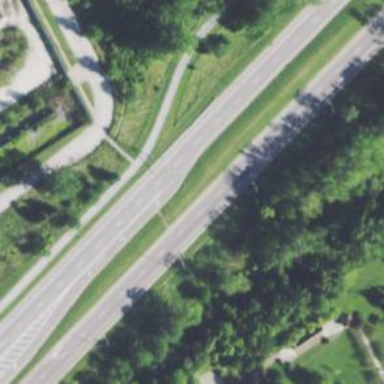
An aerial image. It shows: Trunk link highway.